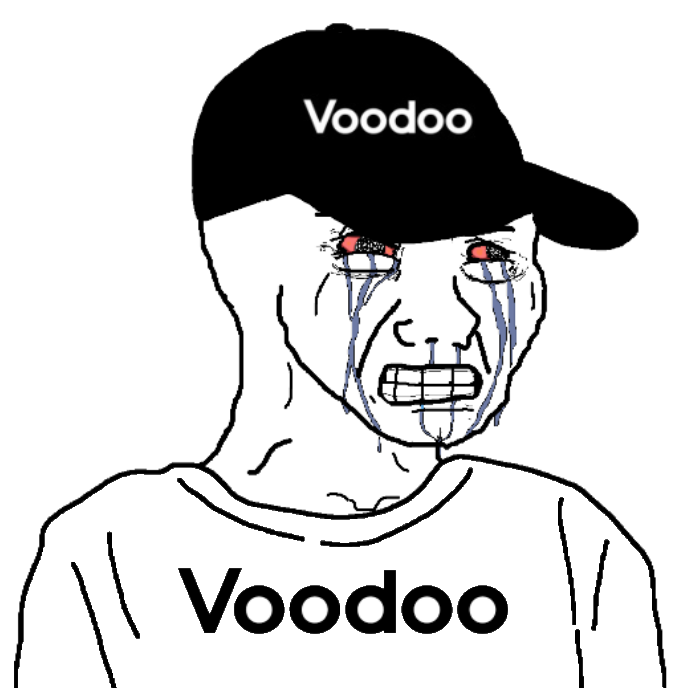
Label: 5_Crying_Wojak